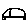
Label: car